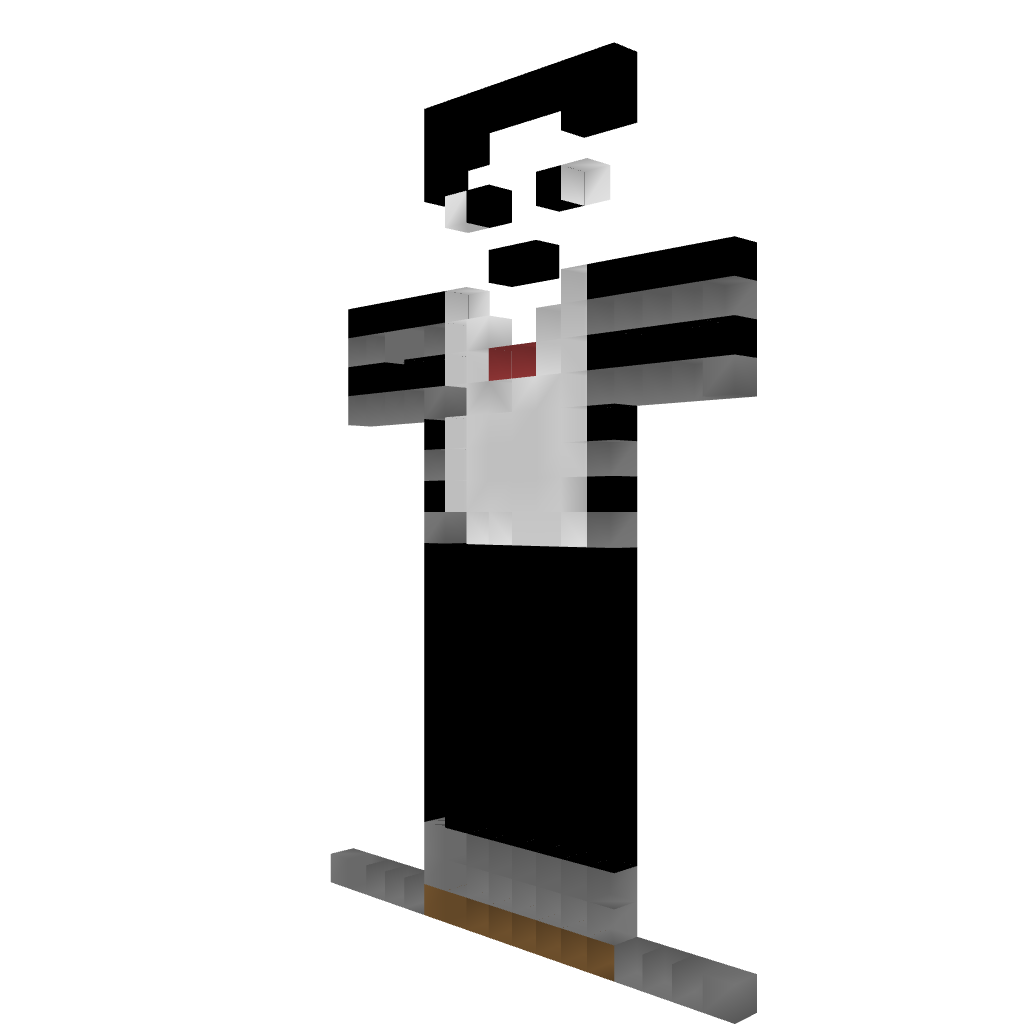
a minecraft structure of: Statue#2 bad low quality